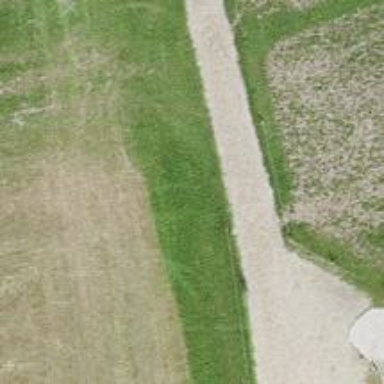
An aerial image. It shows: Track with grass surface categorized as grade4 tracktype.